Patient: sex M, age 32
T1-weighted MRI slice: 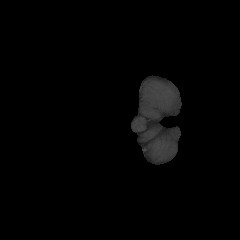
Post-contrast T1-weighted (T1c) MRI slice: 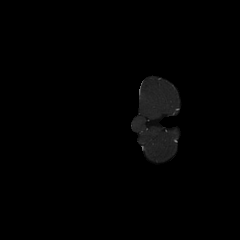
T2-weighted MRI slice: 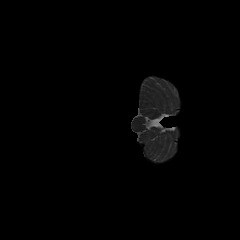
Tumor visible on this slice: no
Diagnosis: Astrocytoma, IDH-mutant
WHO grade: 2